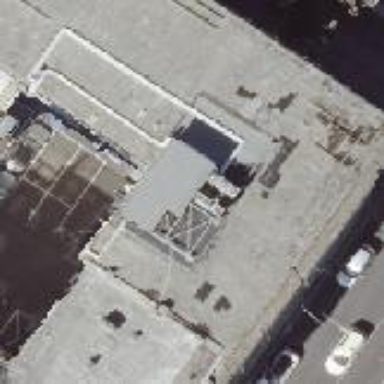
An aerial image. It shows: Commercial building.